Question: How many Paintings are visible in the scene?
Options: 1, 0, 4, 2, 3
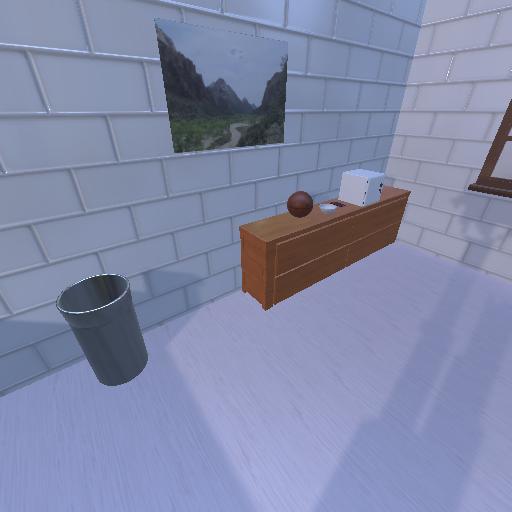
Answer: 1